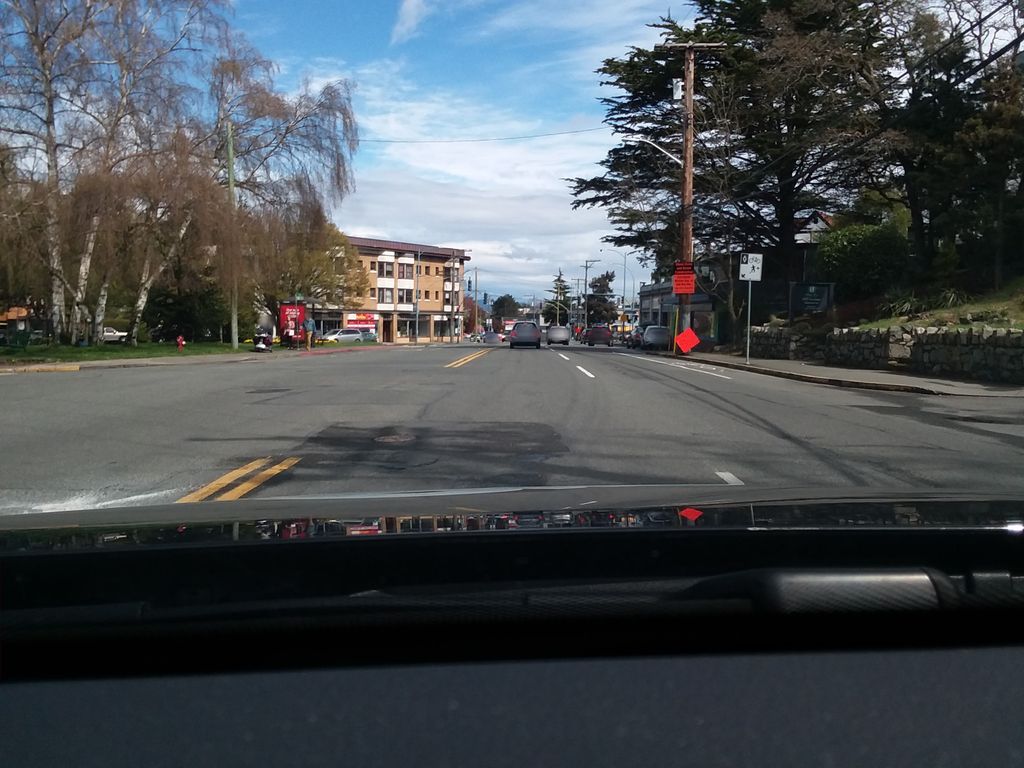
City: victoria